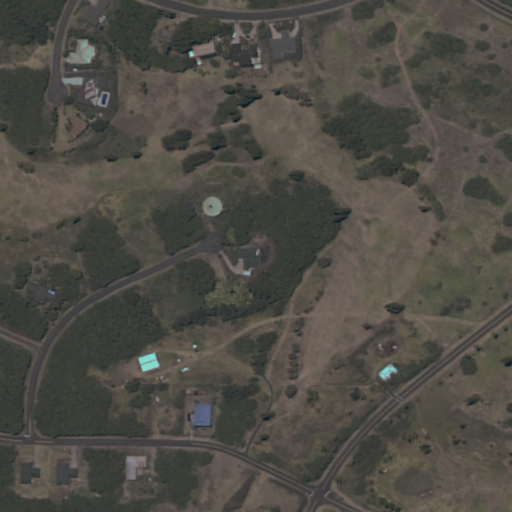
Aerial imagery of mountain in Hawaii named Puu Waawaa Mountain containing only unknown